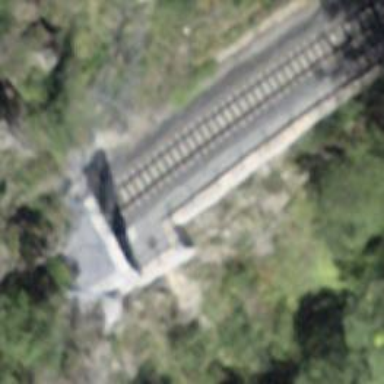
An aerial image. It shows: Narrow-gauge railway tunnel with electrified tracks and single railway track.